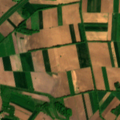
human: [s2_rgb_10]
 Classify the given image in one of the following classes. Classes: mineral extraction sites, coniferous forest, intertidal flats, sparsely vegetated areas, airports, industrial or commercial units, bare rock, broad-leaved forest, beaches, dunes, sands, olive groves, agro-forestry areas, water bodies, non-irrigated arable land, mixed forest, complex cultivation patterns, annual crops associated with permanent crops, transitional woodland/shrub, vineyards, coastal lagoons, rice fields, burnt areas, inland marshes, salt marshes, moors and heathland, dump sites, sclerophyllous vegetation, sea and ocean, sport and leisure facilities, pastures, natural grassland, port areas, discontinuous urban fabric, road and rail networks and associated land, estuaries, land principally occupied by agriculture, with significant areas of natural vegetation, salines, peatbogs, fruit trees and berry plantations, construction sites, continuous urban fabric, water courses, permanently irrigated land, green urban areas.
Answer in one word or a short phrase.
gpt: non-irrigated arable land, complex cultivation patterns